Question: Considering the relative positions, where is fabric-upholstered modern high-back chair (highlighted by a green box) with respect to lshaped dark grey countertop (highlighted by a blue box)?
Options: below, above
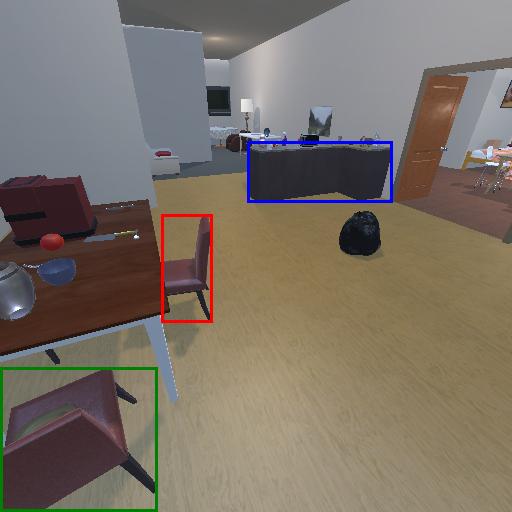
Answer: below